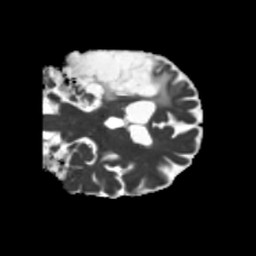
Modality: MD
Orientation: coronal
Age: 51
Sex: male
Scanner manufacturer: siemens
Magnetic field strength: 3 T
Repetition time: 5.25 s
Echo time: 0.08 s